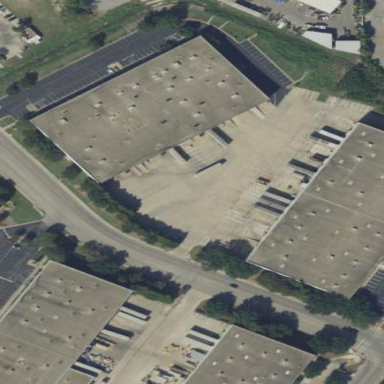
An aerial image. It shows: Industrial building.